Field crop: tomato
Growth stage: 2
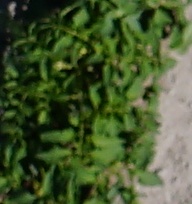
Species: tomato